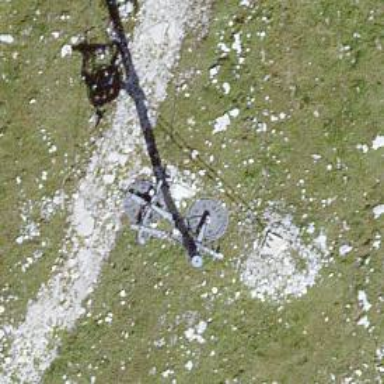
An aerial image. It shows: Pylon used for aerialway.